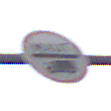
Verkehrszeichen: Mautpflicht
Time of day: Midday
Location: Outdoor (Nature)
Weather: Overcast
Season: NotSpecified
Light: Natural